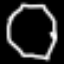
Label: octagon